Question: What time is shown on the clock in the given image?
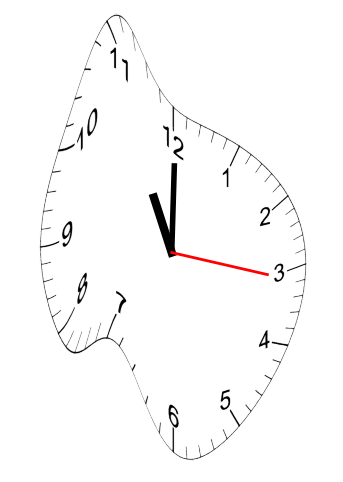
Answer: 11:00:16